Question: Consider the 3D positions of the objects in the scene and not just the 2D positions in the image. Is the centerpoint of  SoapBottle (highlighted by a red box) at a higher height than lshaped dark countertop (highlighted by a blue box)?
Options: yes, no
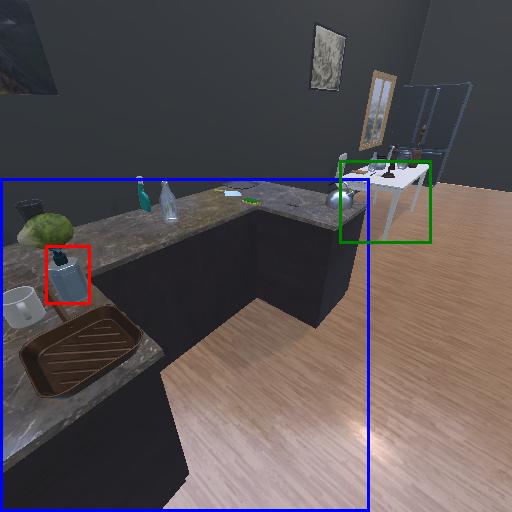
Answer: yes